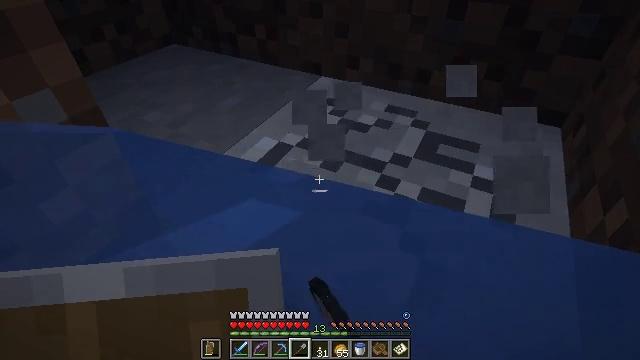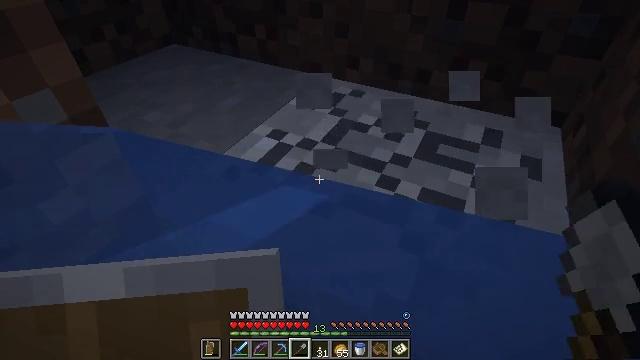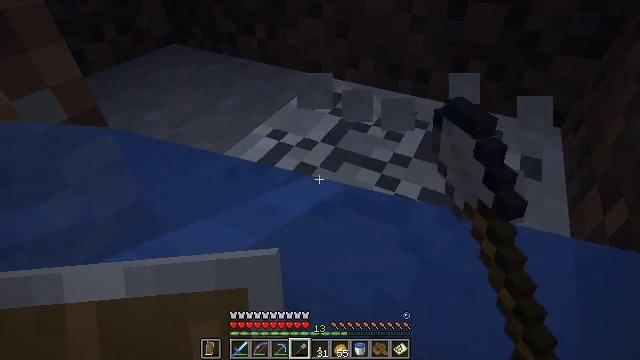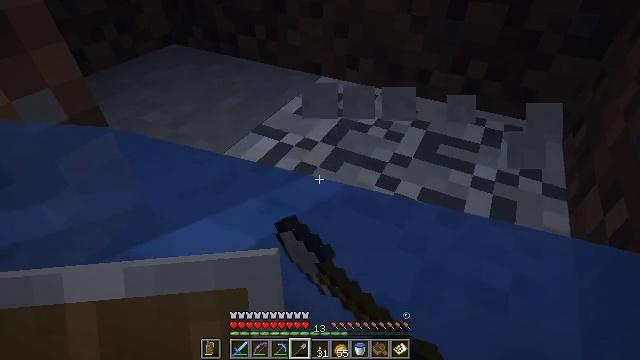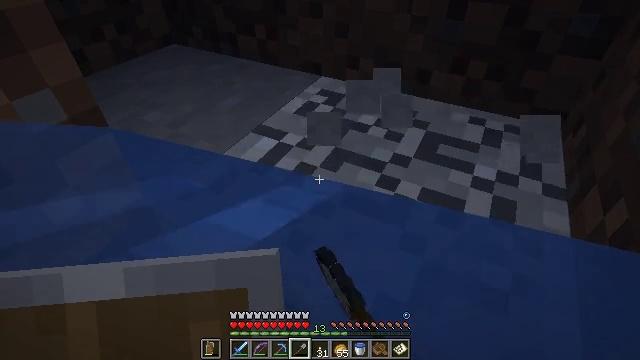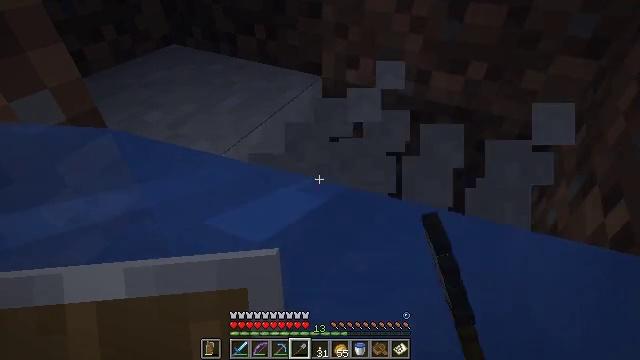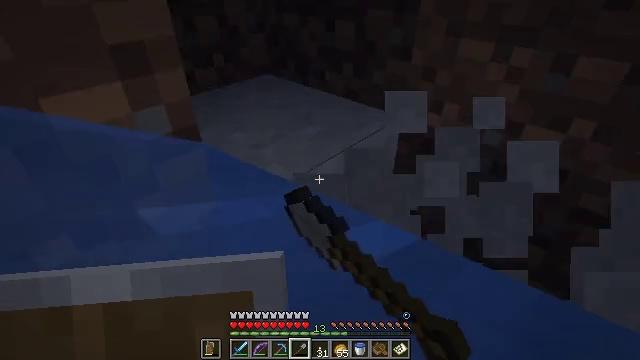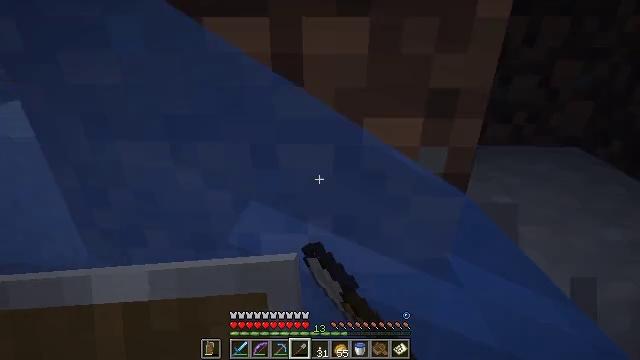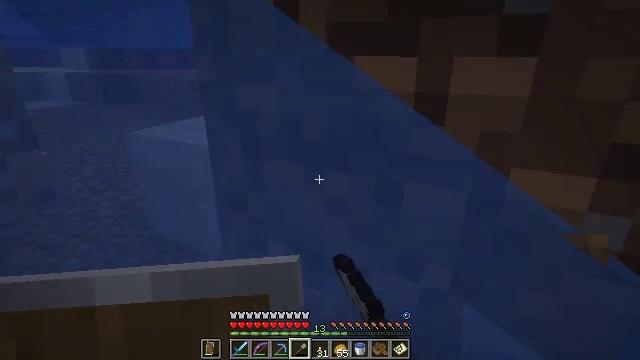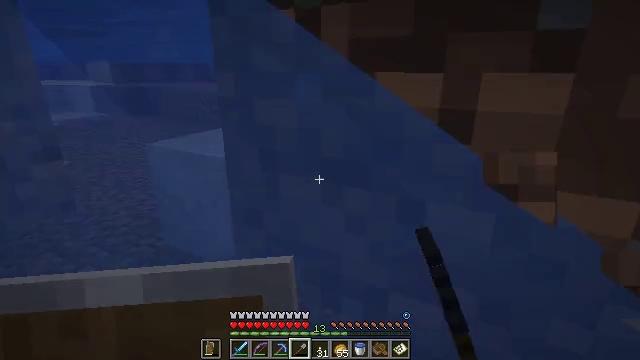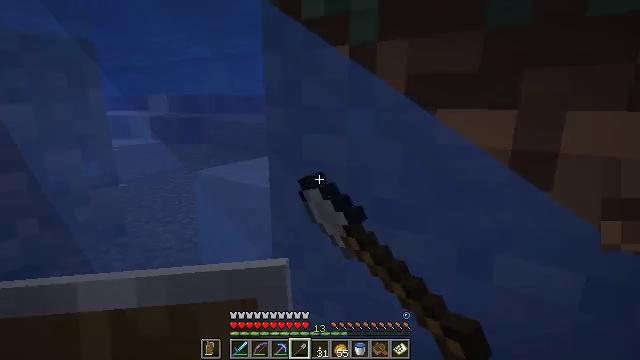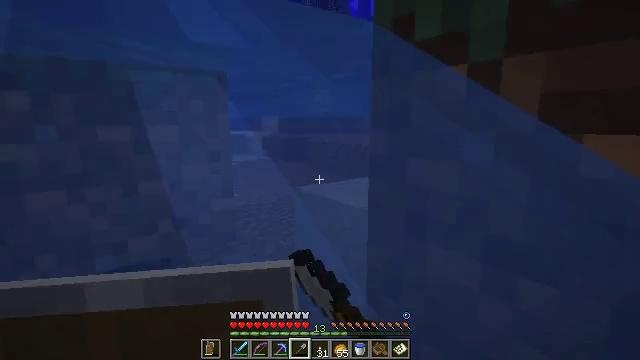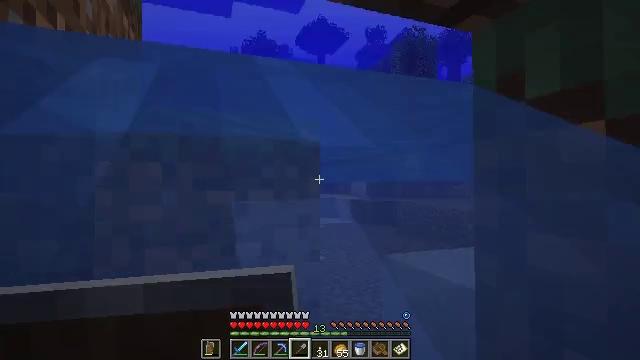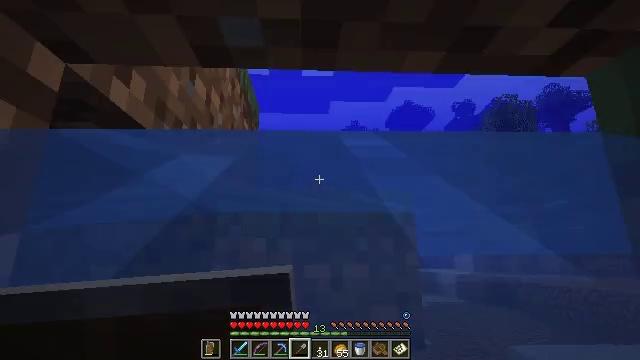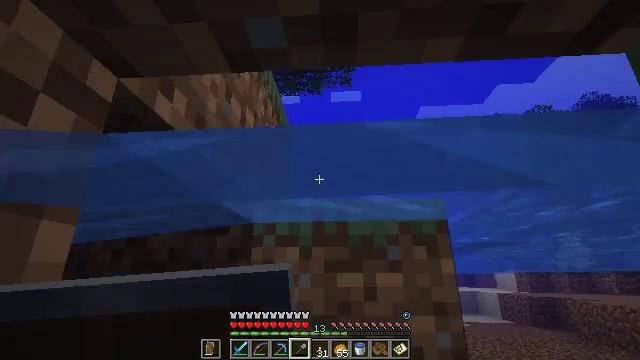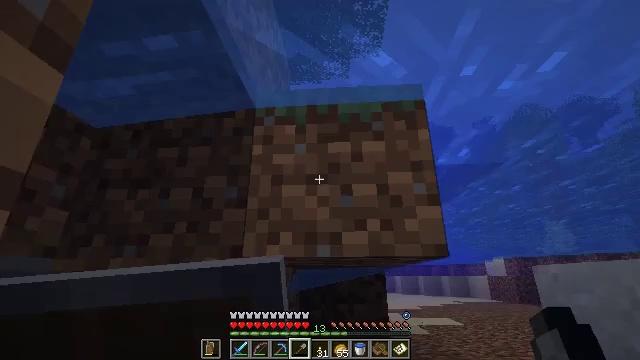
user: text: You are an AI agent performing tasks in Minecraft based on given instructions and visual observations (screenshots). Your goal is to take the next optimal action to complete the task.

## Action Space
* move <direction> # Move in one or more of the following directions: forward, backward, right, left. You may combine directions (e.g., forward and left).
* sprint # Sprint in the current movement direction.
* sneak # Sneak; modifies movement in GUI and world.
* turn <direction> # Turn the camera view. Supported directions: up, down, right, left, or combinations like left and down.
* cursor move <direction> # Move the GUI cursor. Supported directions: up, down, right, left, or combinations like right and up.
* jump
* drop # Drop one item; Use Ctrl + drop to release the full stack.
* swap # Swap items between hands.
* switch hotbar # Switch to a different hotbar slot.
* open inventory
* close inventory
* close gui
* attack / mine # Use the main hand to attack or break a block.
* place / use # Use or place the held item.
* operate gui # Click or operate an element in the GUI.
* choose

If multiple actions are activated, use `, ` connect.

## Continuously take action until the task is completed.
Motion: motion action
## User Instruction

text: Gather clay blocks.
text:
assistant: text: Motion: attack / mine
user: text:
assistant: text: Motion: attack / mine
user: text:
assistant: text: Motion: attack / mine
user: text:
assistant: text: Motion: attack / mine
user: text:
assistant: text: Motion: attack / mine
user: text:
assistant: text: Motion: move left, turn left and up, attack / mine
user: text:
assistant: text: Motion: move left, turn left and up, attack / mine
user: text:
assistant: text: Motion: move forward and move left, turn left and up, attack / mine
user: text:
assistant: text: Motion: move forward and move left, turn left and up, attack / mine
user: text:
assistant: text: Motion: move forward and move left, turn left and up
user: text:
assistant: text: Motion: move forward and move left, turn left and up
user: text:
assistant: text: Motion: move forward, sprint, turn left and up
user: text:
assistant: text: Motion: move forward, sprint, turn left and up
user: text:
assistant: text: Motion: move forward, sprint, turn left and up
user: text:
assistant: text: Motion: move forward, sprint
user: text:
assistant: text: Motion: move forward, sprint, turn up
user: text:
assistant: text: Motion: move forward, sprint, turn up
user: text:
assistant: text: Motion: move forward, sprint, turn up
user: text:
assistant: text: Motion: move forward, sprint, turn right and down
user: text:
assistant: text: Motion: move forward, sprint, turn right and up
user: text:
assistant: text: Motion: move forward, sprint, turn right and up
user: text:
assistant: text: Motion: move forward, turn right and up
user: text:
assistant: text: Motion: move forward, turn right and up, jump
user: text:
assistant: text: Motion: move forward, turn right, jump
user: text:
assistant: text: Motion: move forward, turn right and down, jump
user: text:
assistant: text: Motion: move forward, turn right and down, jump
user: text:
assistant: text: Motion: move forward, turn left and down, jump
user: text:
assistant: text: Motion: move forward, turn left and down, jump
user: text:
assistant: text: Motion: move forward, jump
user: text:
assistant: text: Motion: move forward, turn right and down, jump